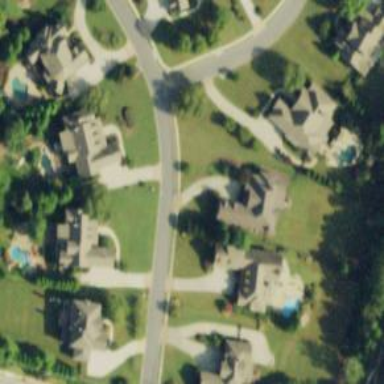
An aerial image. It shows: Residential road with asphalt surface. Sidewalk is present on the left side.